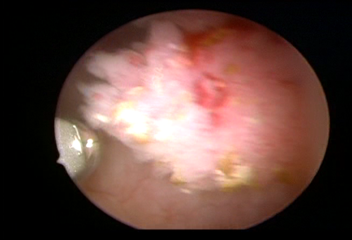
Modality: WLC
Class: Malignant
Subclass: LowGradePapillary
Lesion: L1
Stage: Ta
Morphology: Papillary
Bladder cancer association: Yes
Annotated structures: Tumor